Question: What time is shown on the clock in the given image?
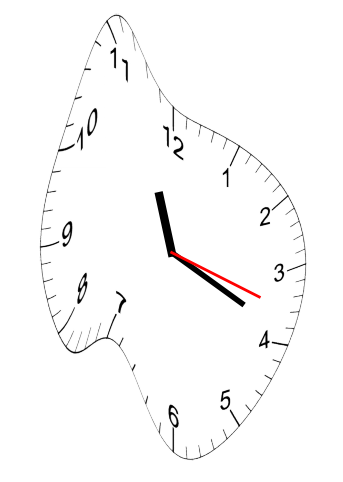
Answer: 11:19:18